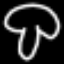
Label: mushroom